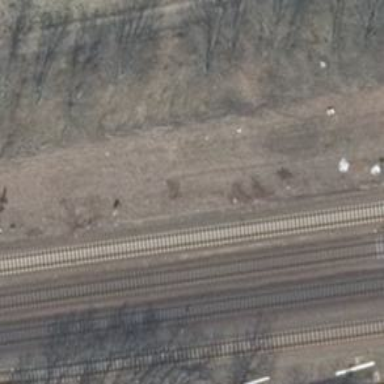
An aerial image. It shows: Railway signal.